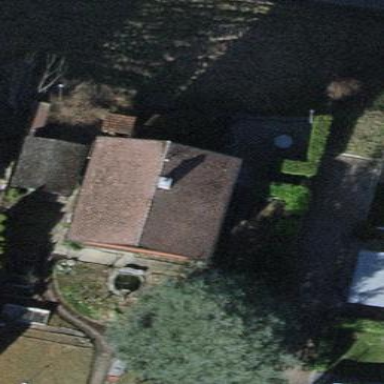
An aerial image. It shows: Detached building.